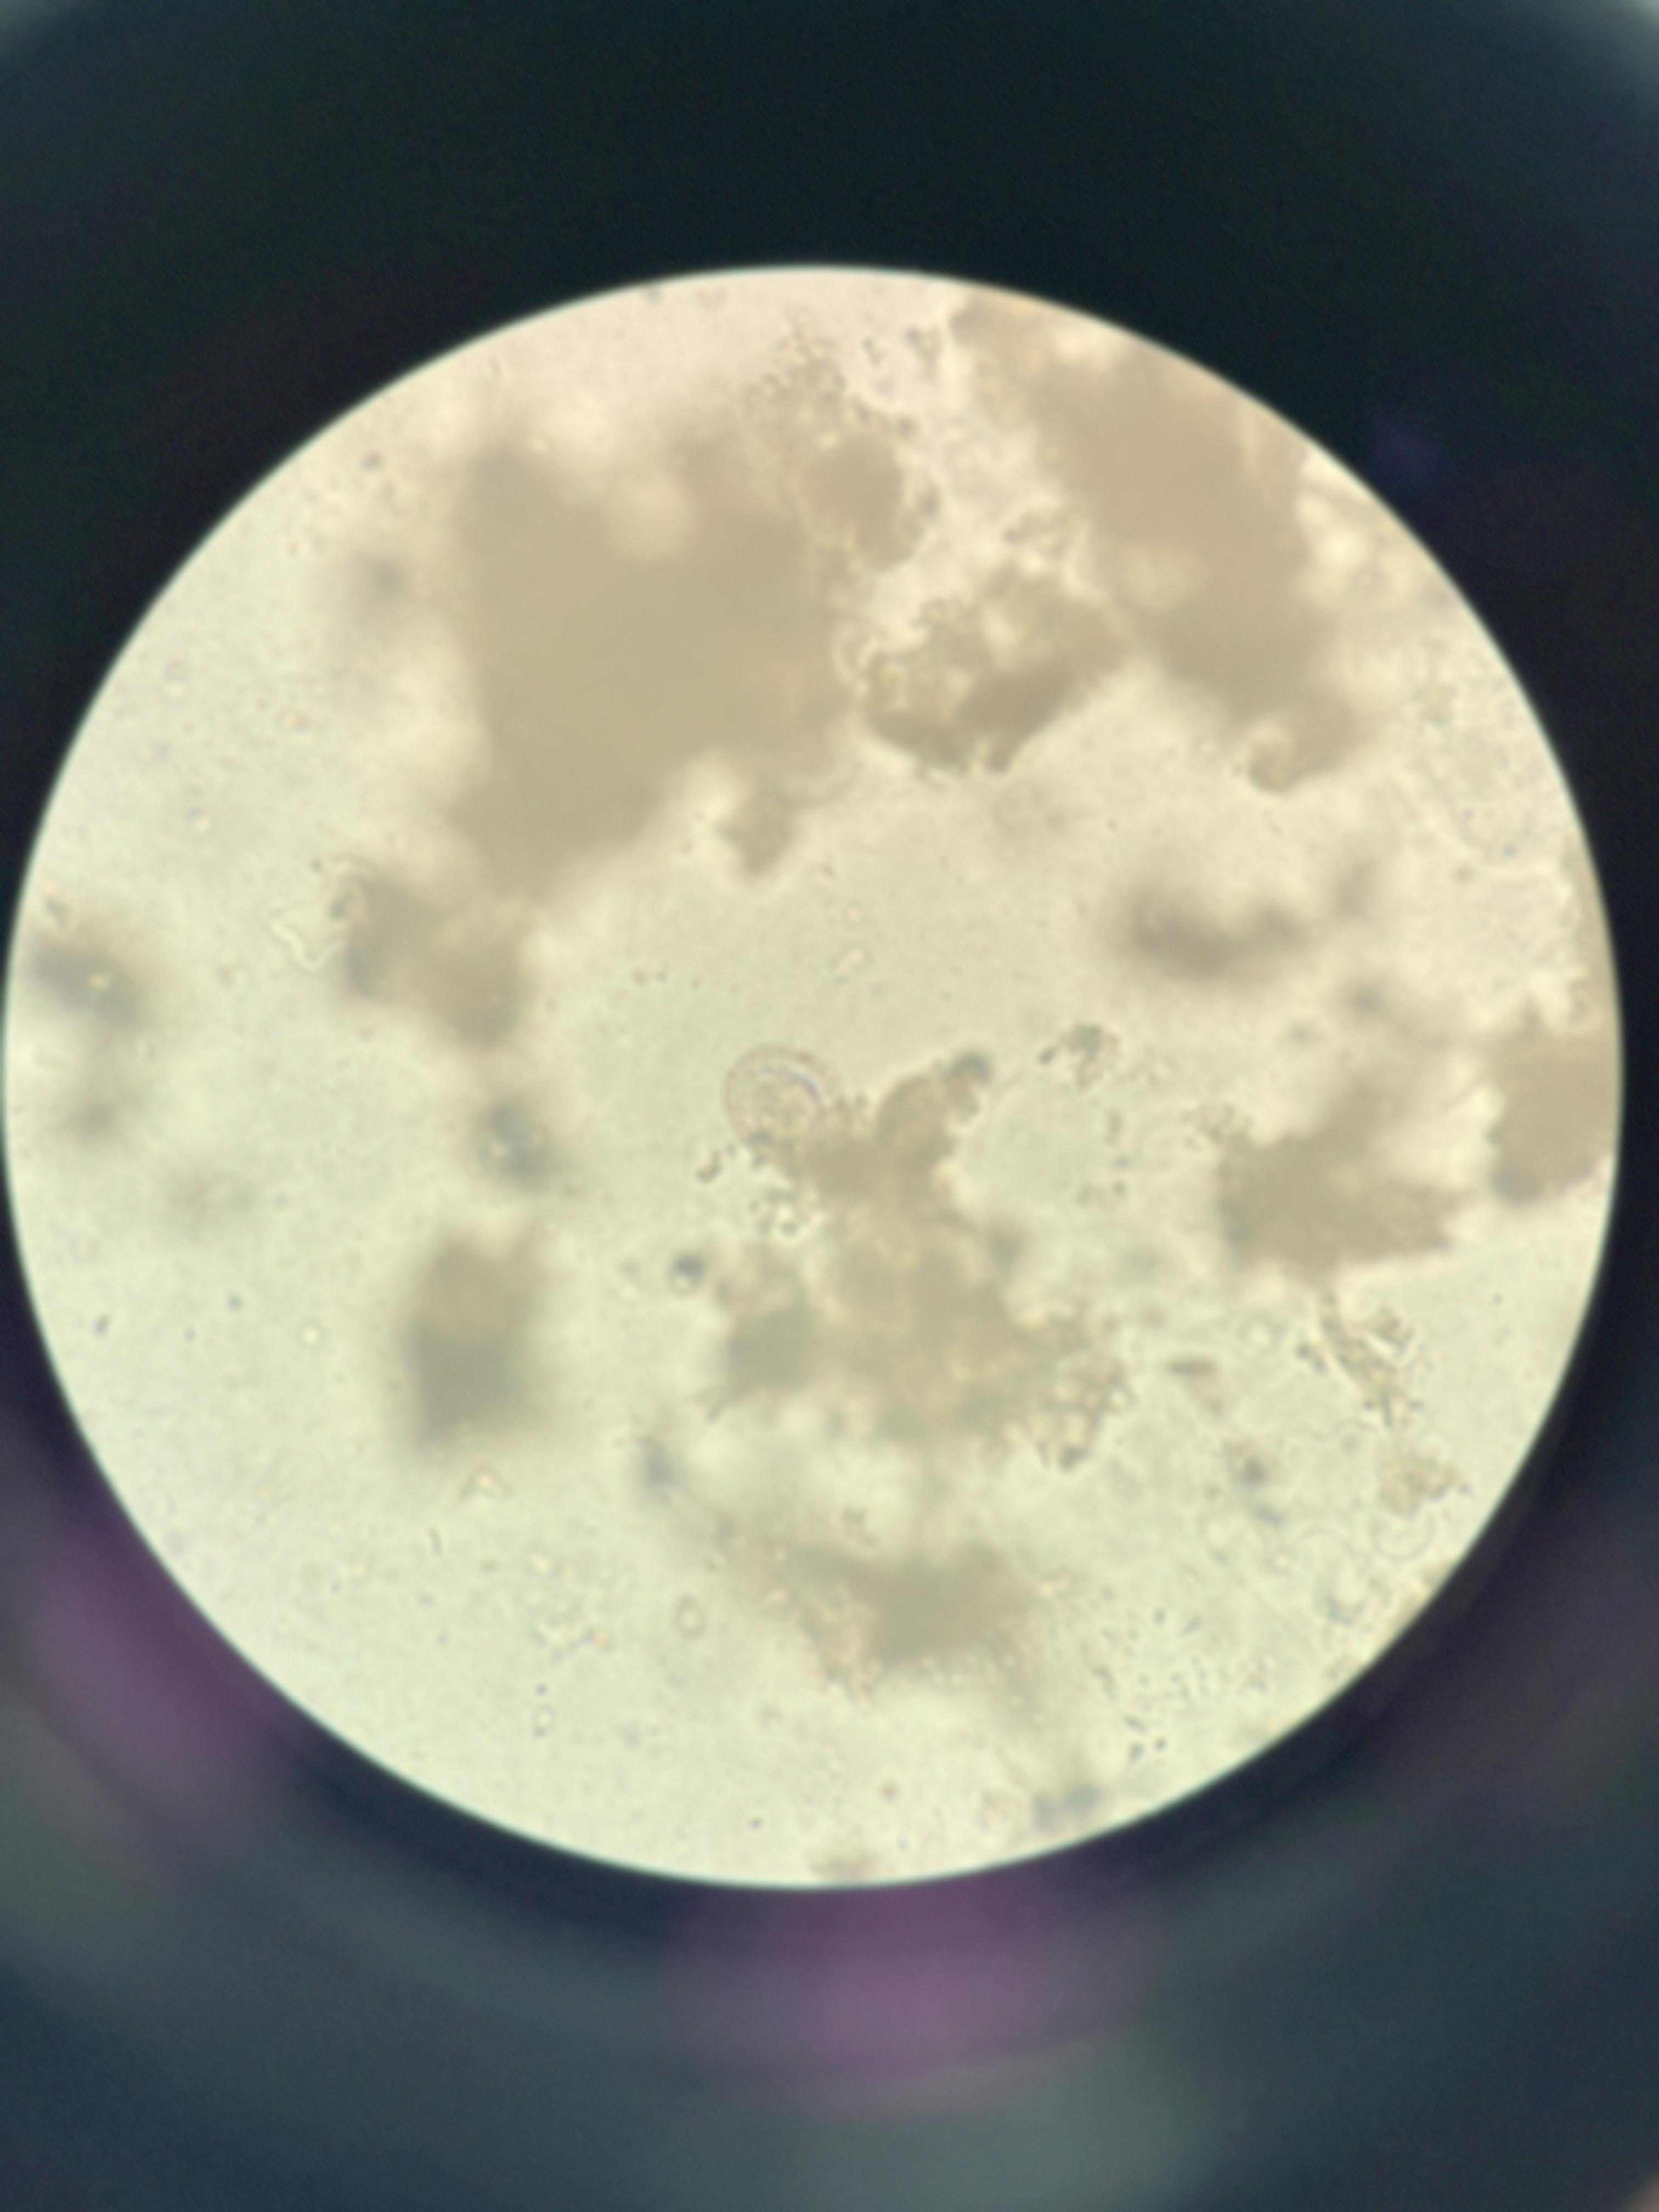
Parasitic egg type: Hymenolepis nana